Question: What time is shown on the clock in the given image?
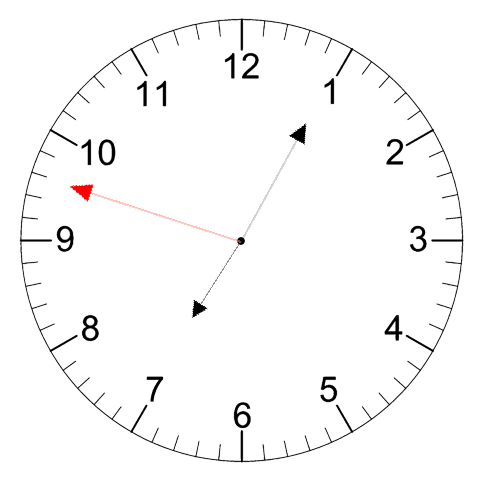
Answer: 07:04:48